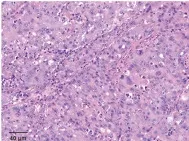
With eosinophilic or clear cytoplasm (HE 200x). Sieve-like structures were observed.
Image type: pathology (h&e)